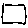
Label: square